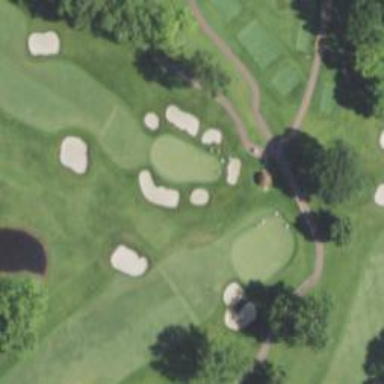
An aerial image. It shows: Golf hole.